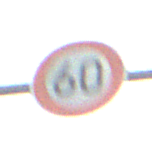
Verkehrszeichen: Geschwindigkeit60
Umgebung: Outdoor, RoadRail
Tageszeit: SunriseSunset
Wetter: PartlyCloudy
Licht: Natural
Jahreszeit: NotSpecified
Kontrast: LowContrast